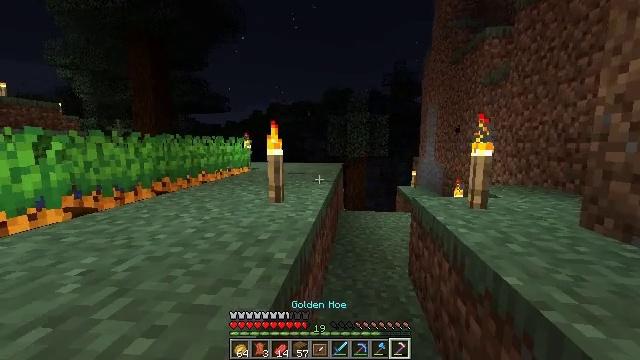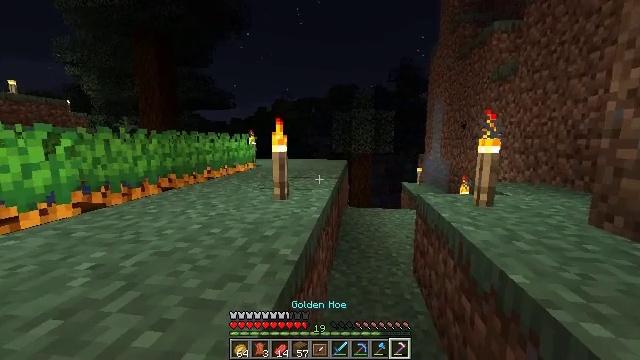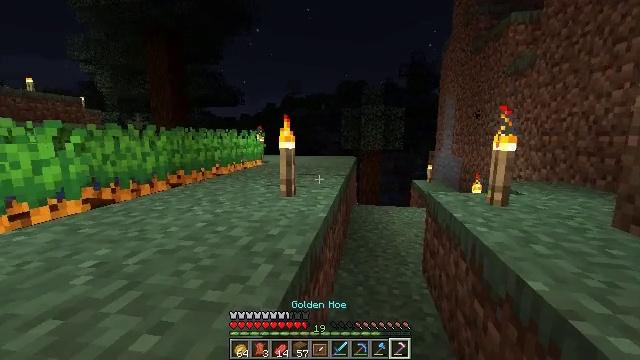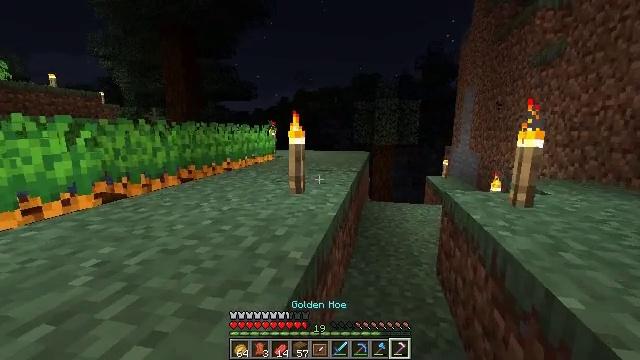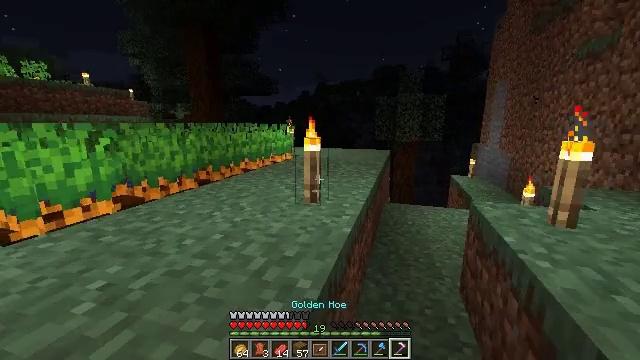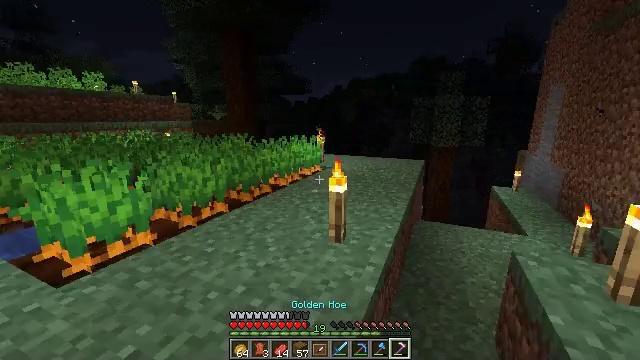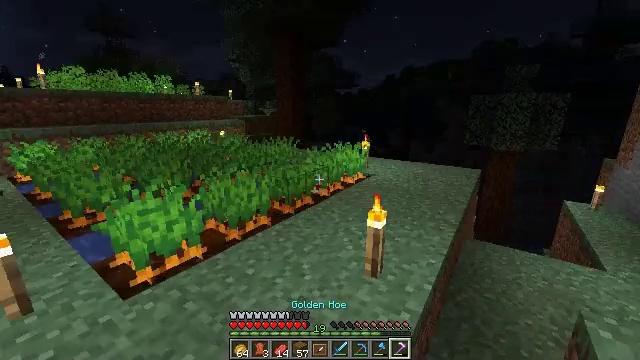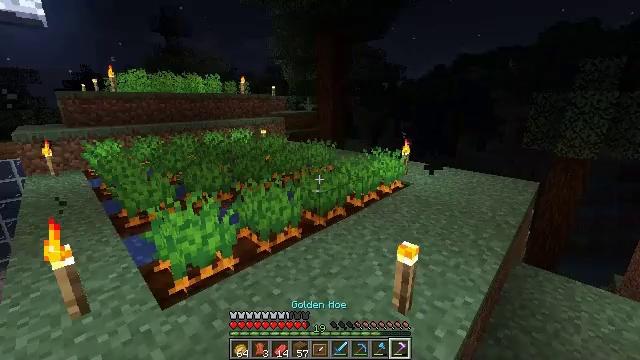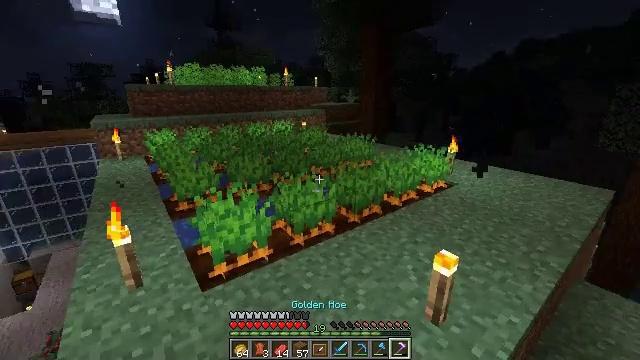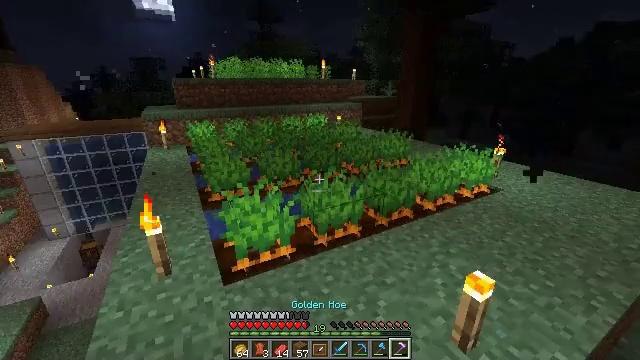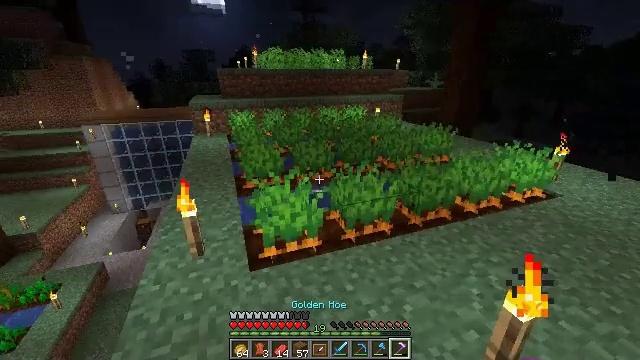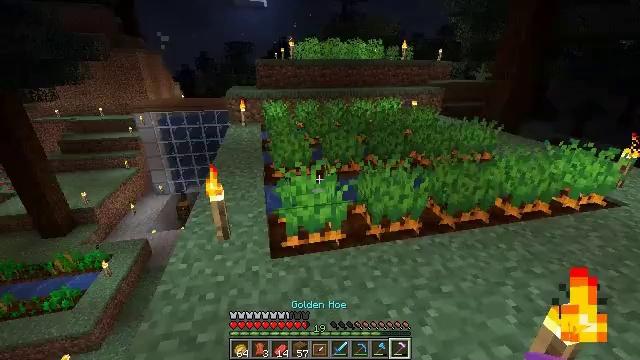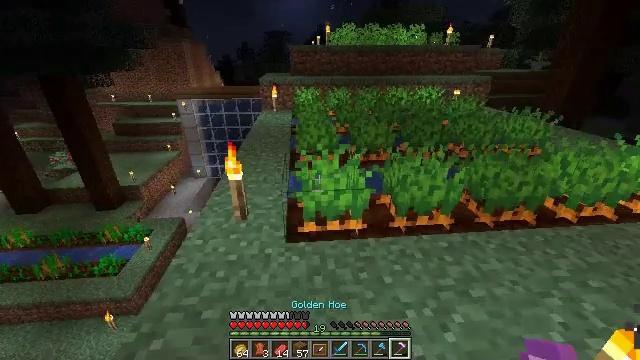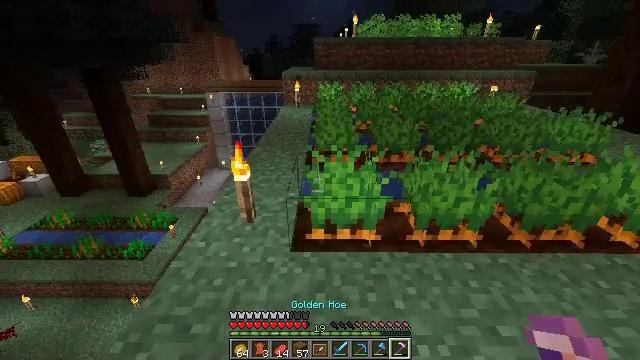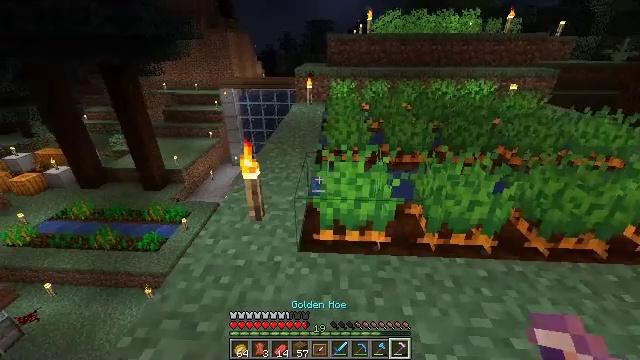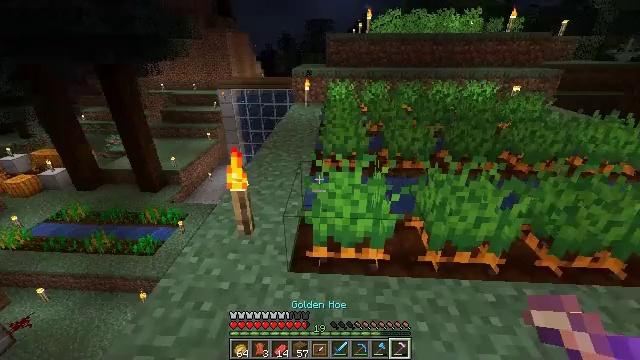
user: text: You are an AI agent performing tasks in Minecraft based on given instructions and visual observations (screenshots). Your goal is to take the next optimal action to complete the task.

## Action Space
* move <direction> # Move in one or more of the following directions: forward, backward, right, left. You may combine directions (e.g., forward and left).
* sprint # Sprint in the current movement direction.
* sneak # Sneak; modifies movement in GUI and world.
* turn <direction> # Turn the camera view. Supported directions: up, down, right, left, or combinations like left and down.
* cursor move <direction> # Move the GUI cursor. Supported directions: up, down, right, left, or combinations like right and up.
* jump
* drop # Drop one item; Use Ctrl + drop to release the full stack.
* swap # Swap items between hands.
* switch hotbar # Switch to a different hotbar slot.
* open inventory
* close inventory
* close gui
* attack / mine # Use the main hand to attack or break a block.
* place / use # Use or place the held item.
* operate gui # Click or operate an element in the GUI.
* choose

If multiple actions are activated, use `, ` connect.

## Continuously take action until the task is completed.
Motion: motion action
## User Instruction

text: Mine the fully grown carrots.
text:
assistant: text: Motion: turn left
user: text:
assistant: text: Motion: move forward, turn left
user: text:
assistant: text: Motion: move forward, turn left and down
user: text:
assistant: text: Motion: move forward, turn left and down, jump
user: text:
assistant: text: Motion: move forward, turn left and down, jump
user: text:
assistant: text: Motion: move forward, turn left and down, jump
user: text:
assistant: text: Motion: move forward, turn left and down, jump
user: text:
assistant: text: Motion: move forward, turn left and down, jump
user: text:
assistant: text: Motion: move forward, turn left and down
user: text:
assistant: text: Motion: move forward, turn left and down
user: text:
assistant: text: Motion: move forward, turn left and down
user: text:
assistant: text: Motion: move forward, turn left and down
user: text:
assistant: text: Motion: move forward, turn left and down
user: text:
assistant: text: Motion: move forward, turn left
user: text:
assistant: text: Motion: no_op
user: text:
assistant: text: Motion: no_op
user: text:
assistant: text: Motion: turn down
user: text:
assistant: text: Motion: turn down
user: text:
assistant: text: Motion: turn down
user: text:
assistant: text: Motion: turn right and down
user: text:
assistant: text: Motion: turn right
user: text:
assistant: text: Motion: use / place
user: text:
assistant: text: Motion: turn right, use / place
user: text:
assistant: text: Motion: turn right, use / place
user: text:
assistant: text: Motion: turn right
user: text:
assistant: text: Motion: turn right
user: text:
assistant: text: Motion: no_op
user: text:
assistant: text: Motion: no_op
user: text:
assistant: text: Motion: no_op
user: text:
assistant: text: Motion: turn left